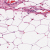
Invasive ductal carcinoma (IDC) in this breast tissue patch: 0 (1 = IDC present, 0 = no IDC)